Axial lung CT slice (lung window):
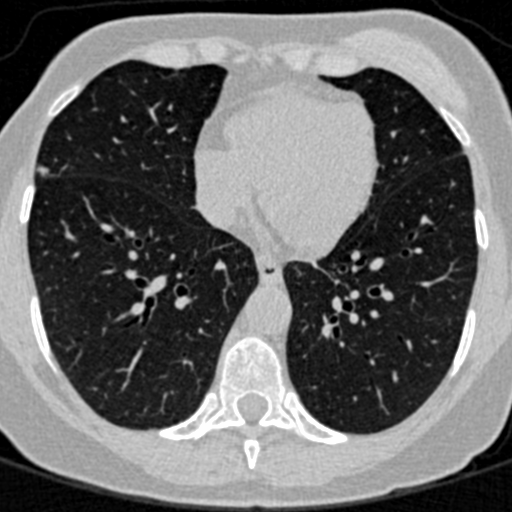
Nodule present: yes
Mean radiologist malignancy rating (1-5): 3